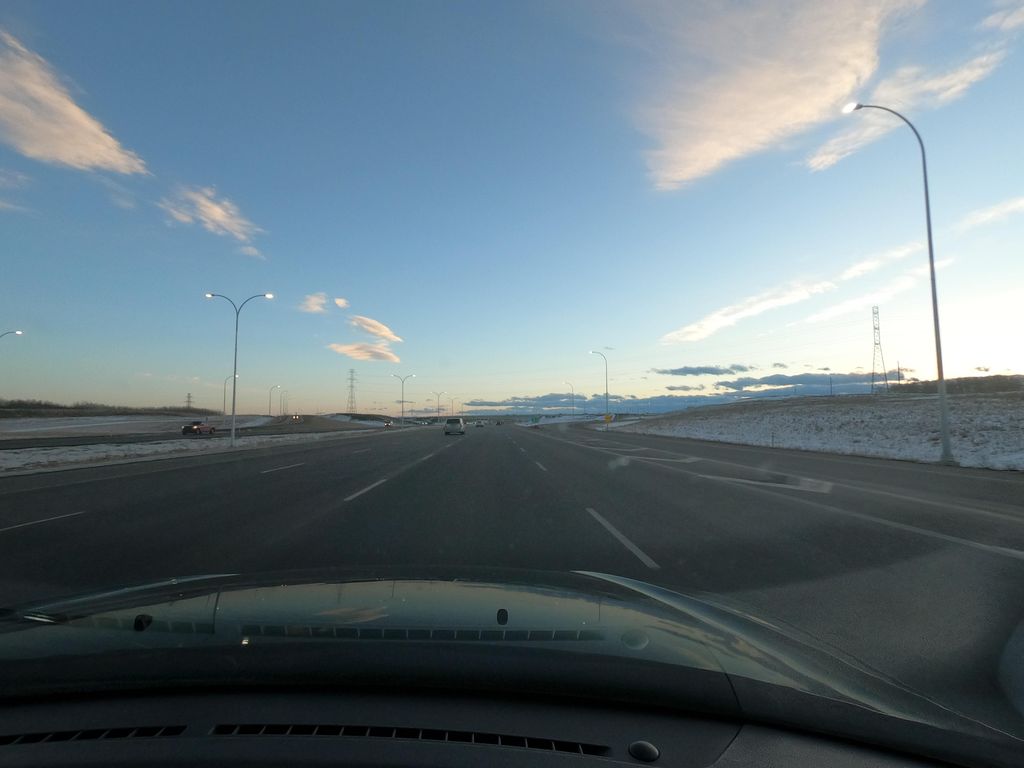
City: calgary